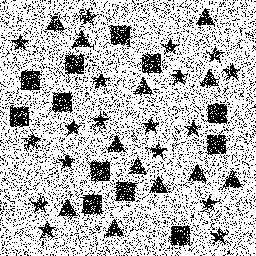
Squares: 12
Triangles: 12
Stars: 18
Total shapes: 42